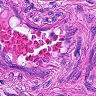
Metastatic tissue present: yes